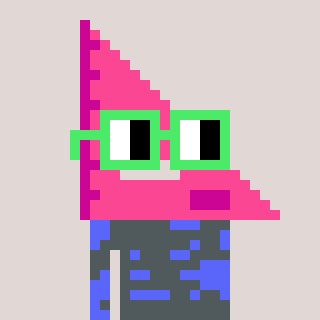
a pixel art character with square light green glasses, a squadron ruler-shaped head and a purple-colored body on a warm background